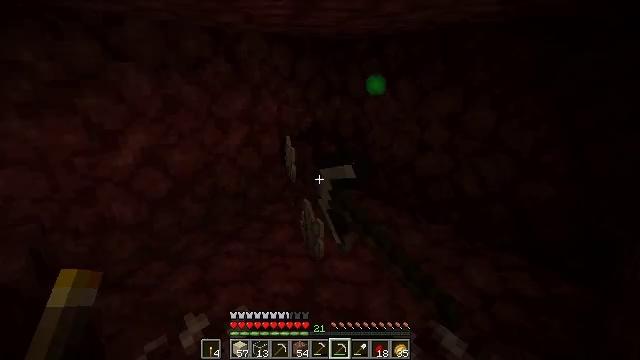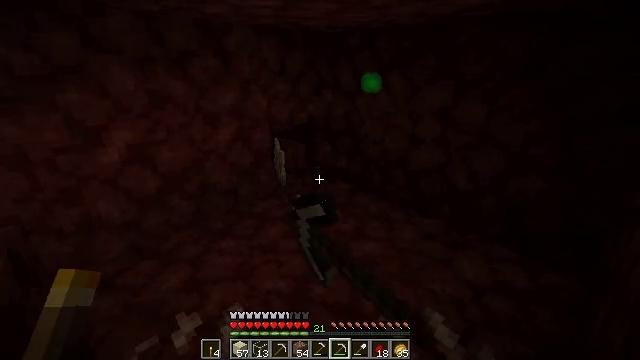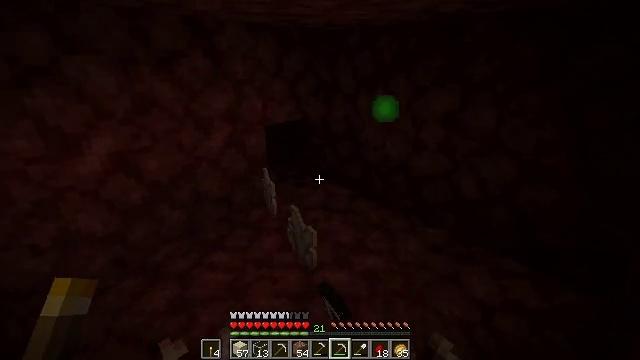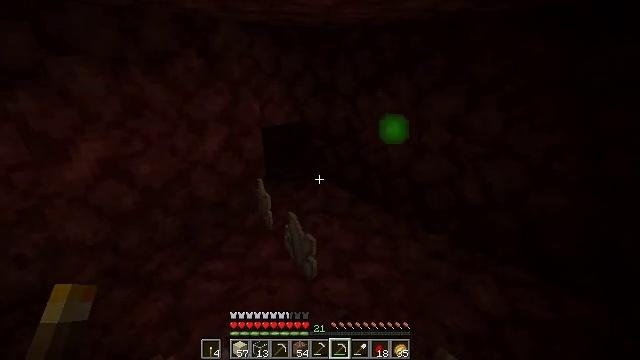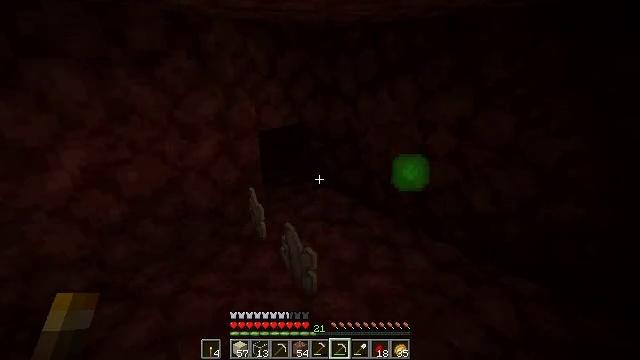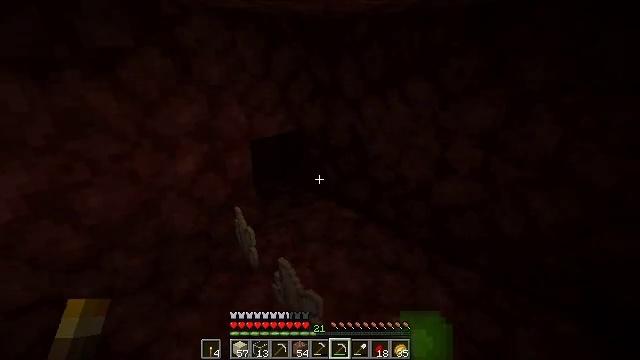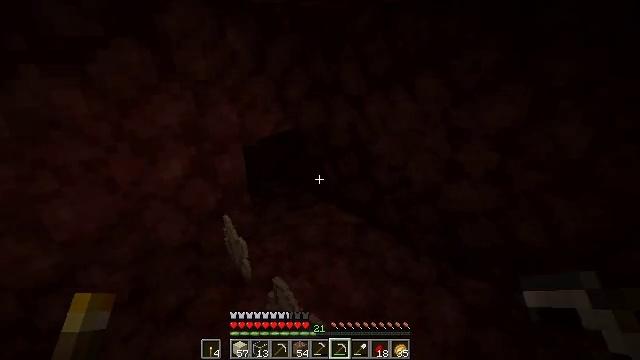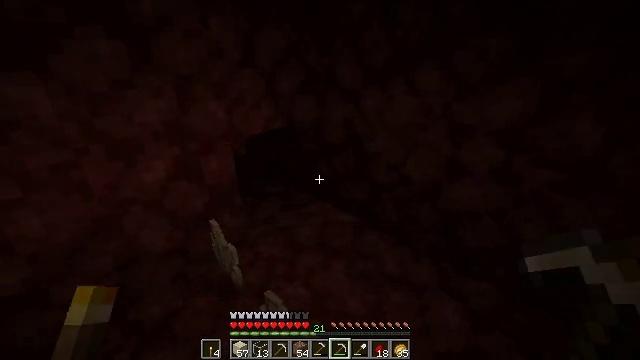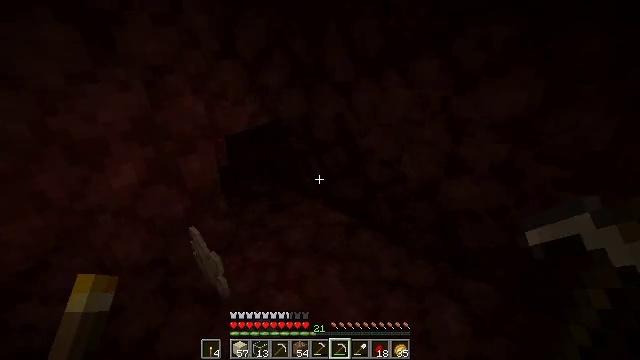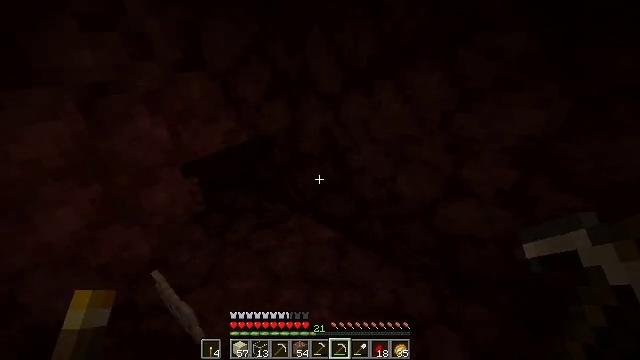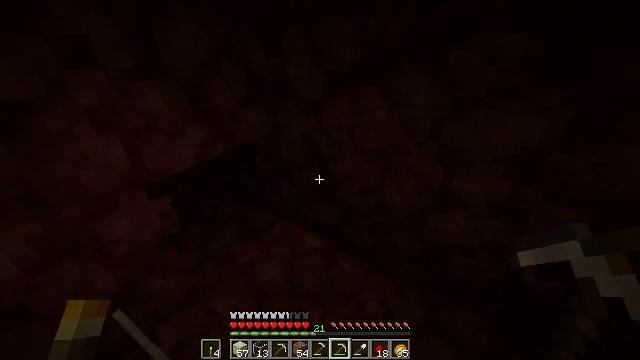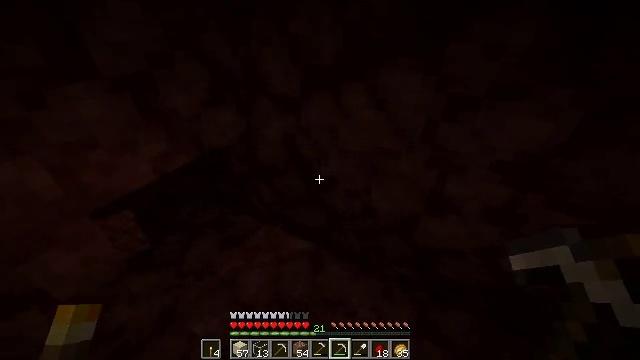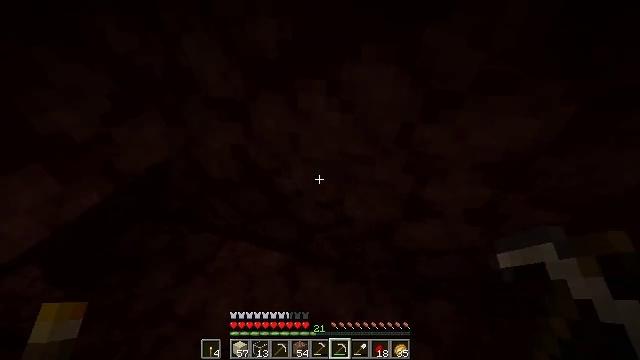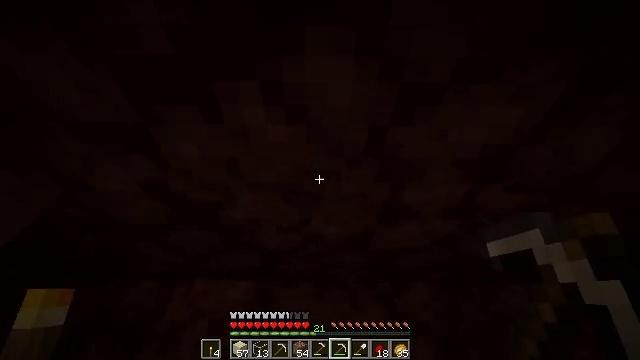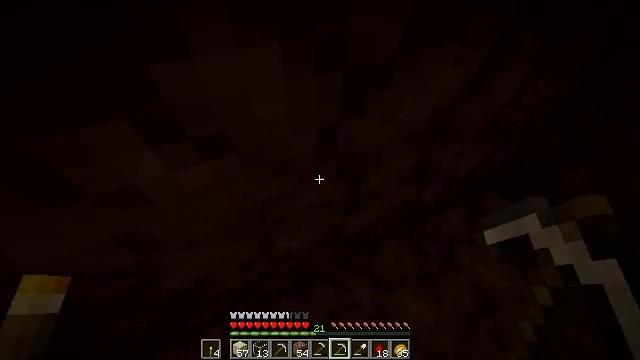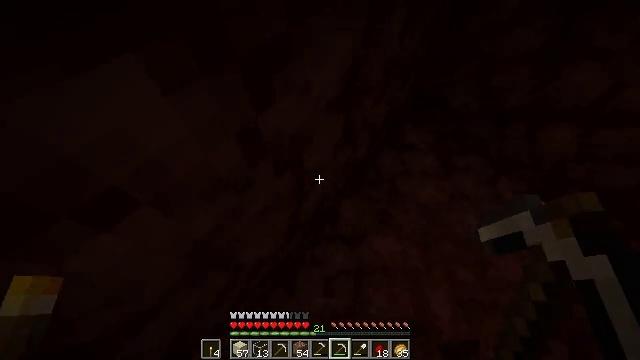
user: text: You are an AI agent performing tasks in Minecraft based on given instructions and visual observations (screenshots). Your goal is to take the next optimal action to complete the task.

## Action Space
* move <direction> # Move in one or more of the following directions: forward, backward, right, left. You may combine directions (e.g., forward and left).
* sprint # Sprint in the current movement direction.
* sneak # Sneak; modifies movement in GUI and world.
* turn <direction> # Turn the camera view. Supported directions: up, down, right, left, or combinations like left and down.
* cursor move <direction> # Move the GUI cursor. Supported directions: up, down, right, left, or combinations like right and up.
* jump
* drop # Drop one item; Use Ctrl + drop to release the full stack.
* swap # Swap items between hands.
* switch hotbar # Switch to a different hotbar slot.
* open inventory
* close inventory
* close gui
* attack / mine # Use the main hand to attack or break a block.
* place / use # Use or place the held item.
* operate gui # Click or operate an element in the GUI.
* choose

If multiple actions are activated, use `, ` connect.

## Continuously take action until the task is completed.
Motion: motion action
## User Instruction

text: Collect nether quartz from the ore block.
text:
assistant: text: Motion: move forward, turn right and down, attack / mine
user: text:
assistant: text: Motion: move forward
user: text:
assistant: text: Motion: move forward
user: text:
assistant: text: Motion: move forward
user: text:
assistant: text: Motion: move forward
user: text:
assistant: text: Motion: move forward, turn down
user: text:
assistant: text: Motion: move forward, turn right and down
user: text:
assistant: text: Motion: move forward, sprint, turn right and down
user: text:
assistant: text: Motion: move forward, sprint, turn right and down
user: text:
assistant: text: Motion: move forward, sprint, turn right and down
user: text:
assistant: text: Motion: move forward, sprint, turn right and down
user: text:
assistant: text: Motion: move forward, turn right and down
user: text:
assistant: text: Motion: move forward, turn right and down
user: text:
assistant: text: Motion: move forward, turn right and down
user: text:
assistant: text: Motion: move forward, turn right and down
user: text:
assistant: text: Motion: turn right and down
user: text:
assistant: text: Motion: turn right and down
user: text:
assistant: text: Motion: turn right
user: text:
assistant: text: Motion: turn right and up
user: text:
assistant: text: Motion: turn right and up
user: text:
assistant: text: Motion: turn right and up
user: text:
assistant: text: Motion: turn right and up
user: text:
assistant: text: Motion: turn right and up
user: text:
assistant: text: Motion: turn up
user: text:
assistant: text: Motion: move forward, turn left and up
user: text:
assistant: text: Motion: move forward, turn left and up
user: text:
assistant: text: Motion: move forward, turn left, attack / mine
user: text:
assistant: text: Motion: attack / mine
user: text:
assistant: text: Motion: attack / mine
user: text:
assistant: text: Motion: attack / mine